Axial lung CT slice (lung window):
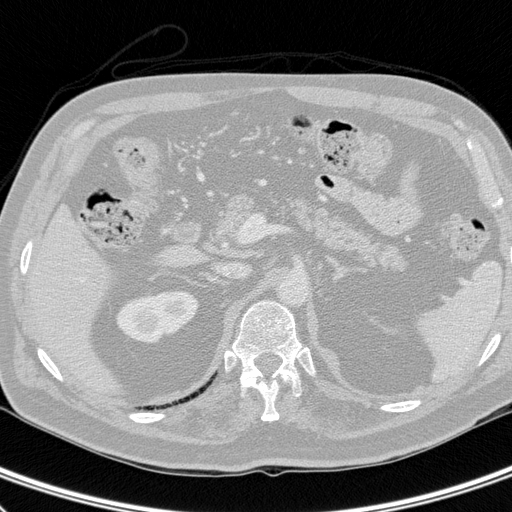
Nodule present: no